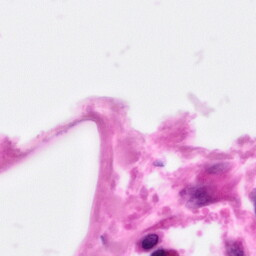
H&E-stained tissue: Pancreatic